Question:
I am getting an error symbol on my project as you can see from the image, however there are no errors within the files. i have tried updating maven, and i have checked the pom and there are also no errors in here.
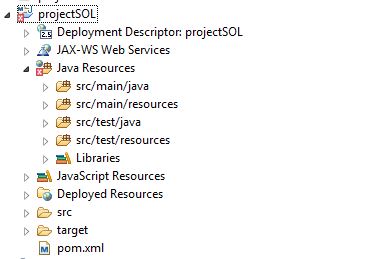
Answer: At times it shows error symbol even though the project does not contain a single error, and more interestingly the project however even with the error symbol. That's the case with me in various maven projects.